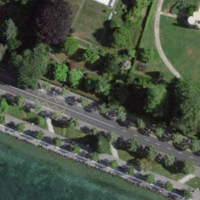
EUNIS habitat code: 53
Species observed at this site:
Chroicocephalus ridibundus
Phalacrocorax carbo
Pittosporum tobira
Motacilla alba
Prunus lusitanica
Fagus sylvatica
Parus major